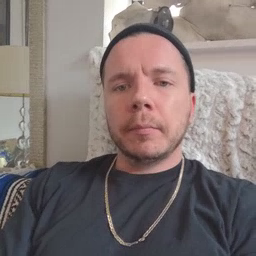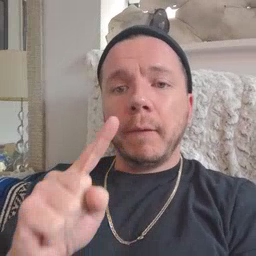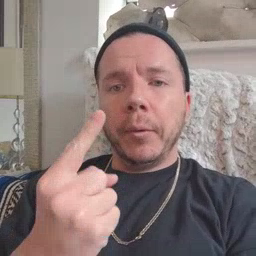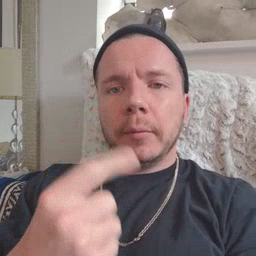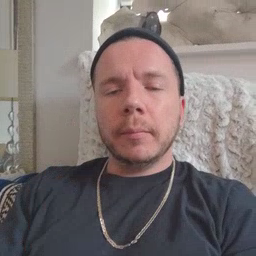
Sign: first